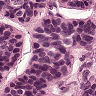
Metastatic tissue present: yes